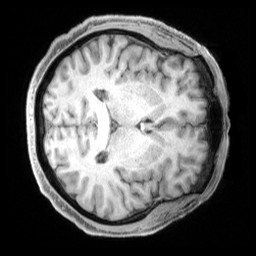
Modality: T1w
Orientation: axial
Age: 61
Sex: male